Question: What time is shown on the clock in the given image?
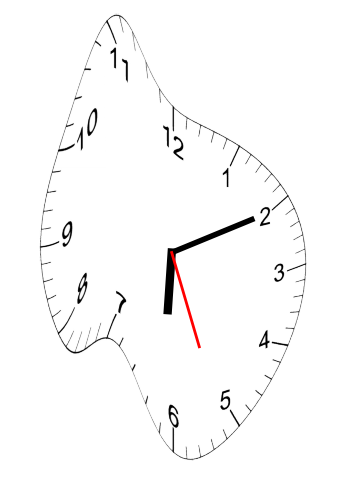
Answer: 06:10:26